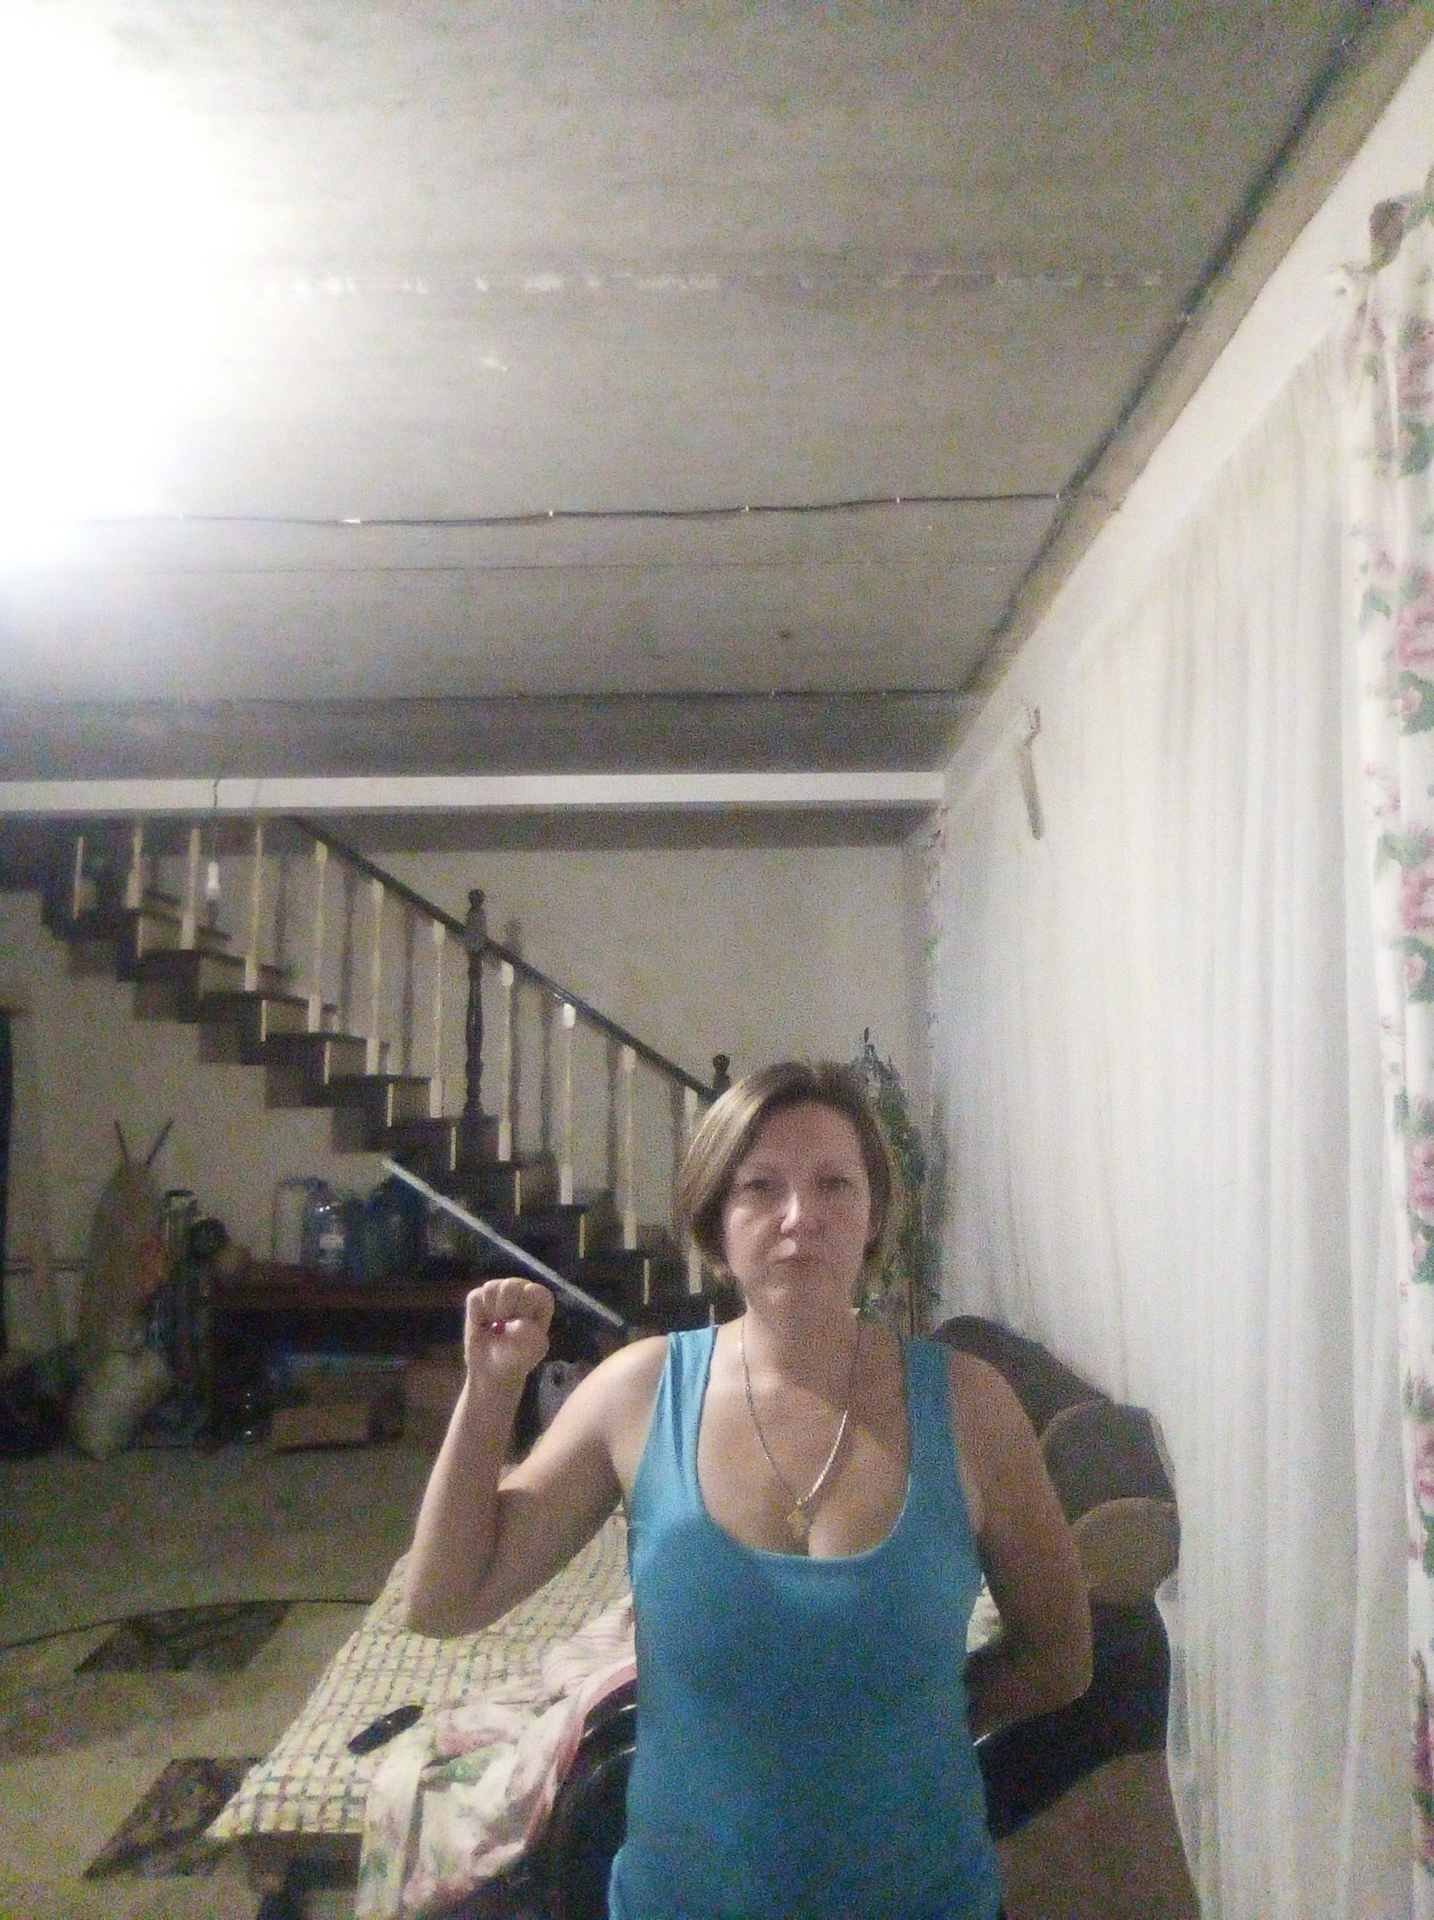
Label: noise